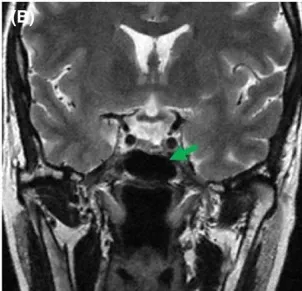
(B) Sella turcica nuclear magnetic resonance. Green arrow: asymmetry of pituitary gland due to pharmacology treatment with cabergoline and bromocriptine.
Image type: radiology (mri)